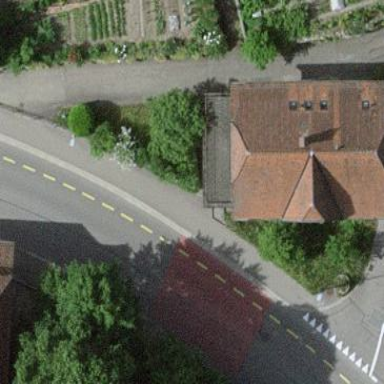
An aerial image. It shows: Public townhall.